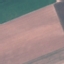
Land use / land cover: AnnualCrop